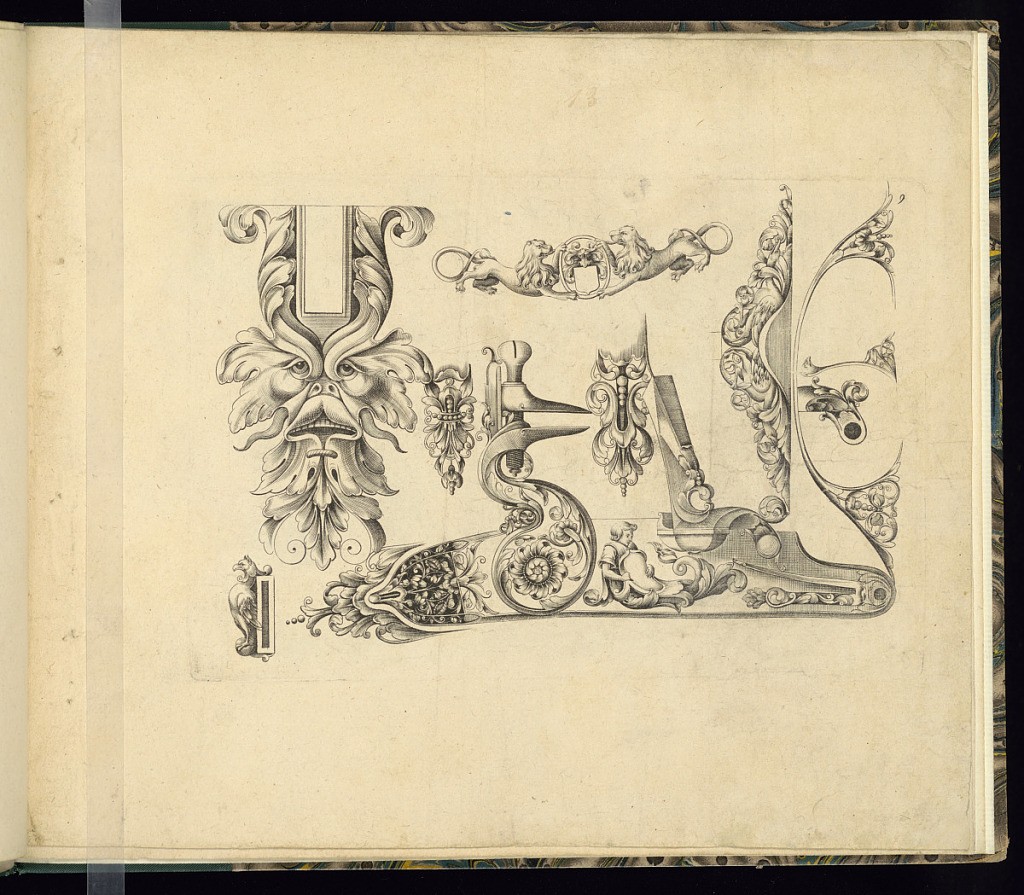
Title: Designs for Gun Parts and Ornament
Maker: Thobie Tourneur, Le Thuraine, French, active ca. 1630 – ca. 1690
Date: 1660
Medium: Engraving on laid paper
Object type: Print
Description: Designs for gun parts (flintlock, trigger, and ornament) decorated with grotesque ornaments, mascarons (masks), fantastical animals, lions, cartouches, heraldry, birds, scrolling leaves (rinceaux), rosettes, and fleurons. The plate is numbered.